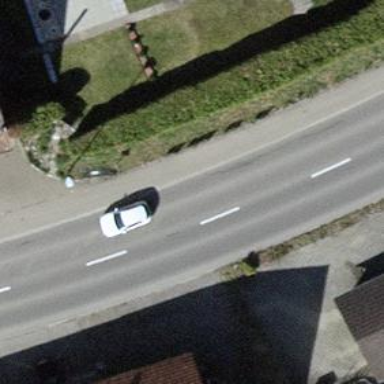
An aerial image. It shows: Primary road with asphalt surface.